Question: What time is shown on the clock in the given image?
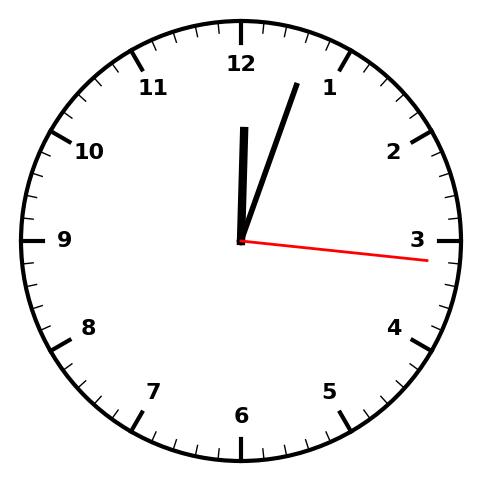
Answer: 12:03:16